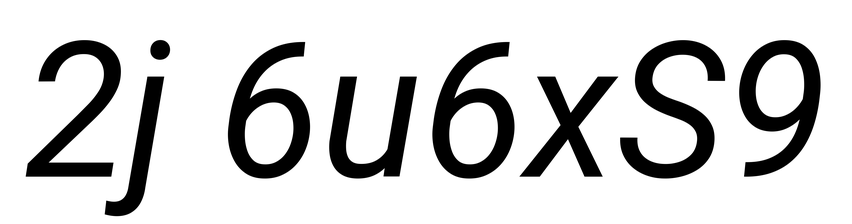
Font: Roboto-Italic_Italic